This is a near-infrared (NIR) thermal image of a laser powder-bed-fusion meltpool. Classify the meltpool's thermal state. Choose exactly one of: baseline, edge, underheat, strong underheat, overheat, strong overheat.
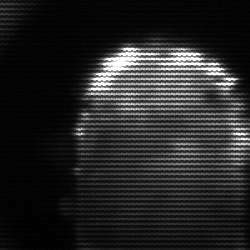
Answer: baseline